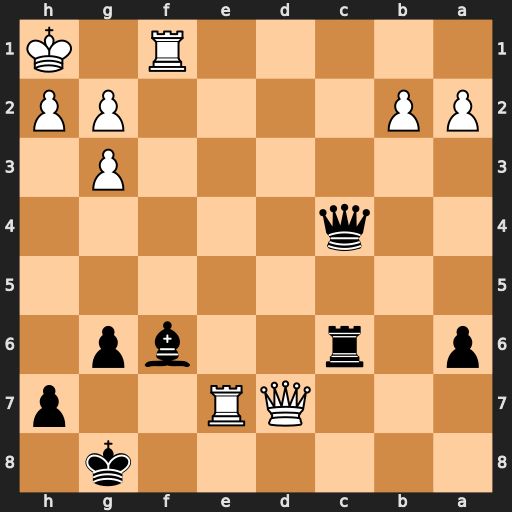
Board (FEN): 6k1/3QR2p/p1r2bp1/8/2q5/6P1/PP4PP/5R1K
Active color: b
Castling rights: -
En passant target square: -
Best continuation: Qxf1#